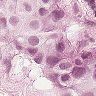
Metastatic tissue present: yes